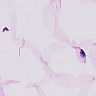
Metastatic tissue present: no